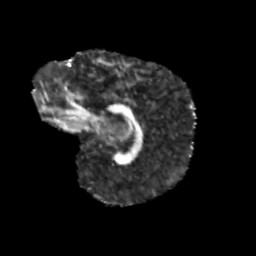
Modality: FA
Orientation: sagittal
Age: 10
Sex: male
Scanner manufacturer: siemens
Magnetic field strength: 3 T
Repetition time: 3.8 s
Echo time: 0.07 s